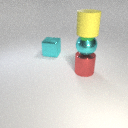
large red metal cylinder in front of large cyan metal cube